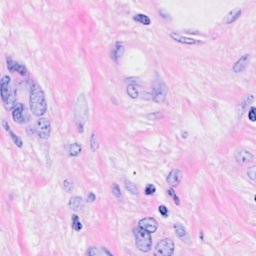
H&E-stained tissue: Breast